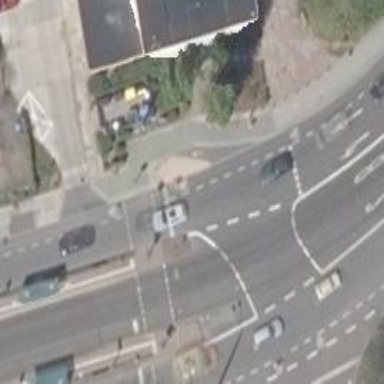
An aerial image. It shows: Road with traffic signals at the crossing.